Interaction volume radius: 10 \u00c5
Interaction volume height: 30 \u00c5
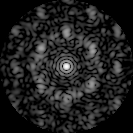
Disorder parameter: 0.679